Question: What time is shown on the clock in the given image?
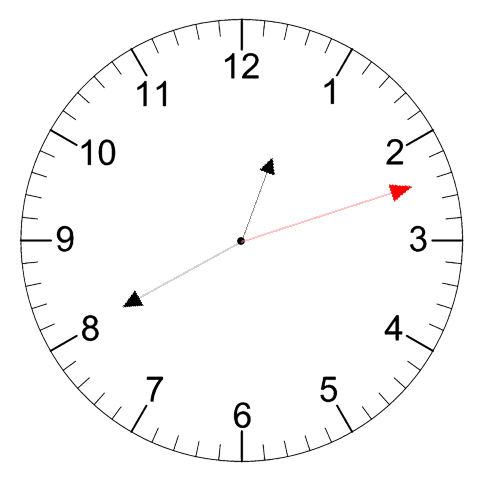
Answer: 12:40:12